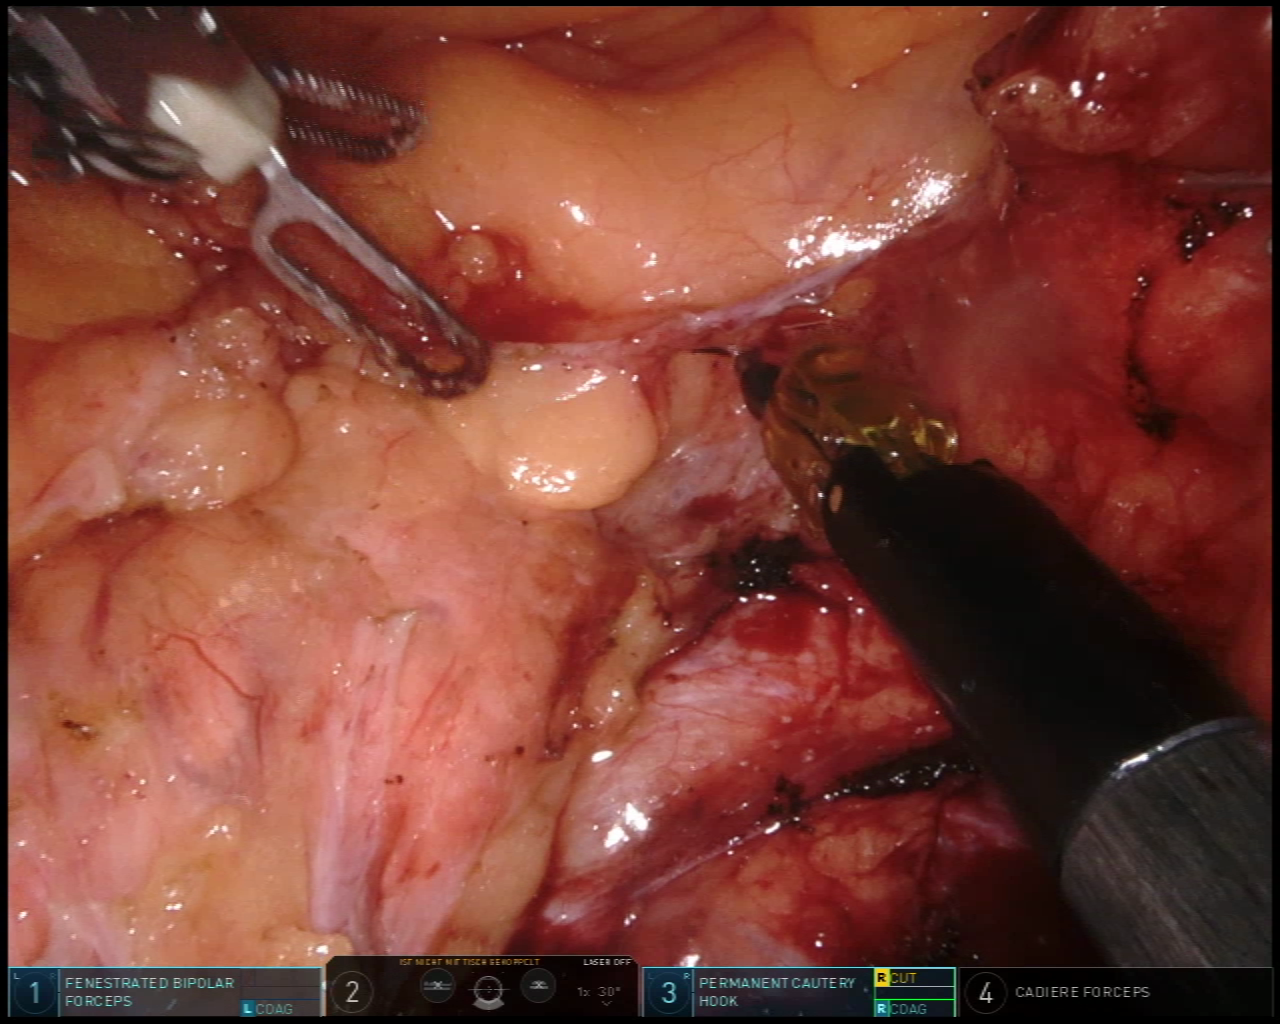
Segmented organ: pancreas
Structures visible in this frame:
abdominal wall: no
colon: no
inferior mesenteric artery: no
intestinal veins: no
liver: no
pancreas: yes
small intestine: yes
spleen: no
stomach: no
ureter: no
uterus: no
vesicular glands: no